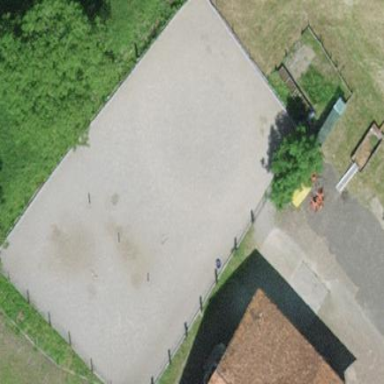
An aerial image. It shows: Equestrian pitch used for leisure and sports activities.